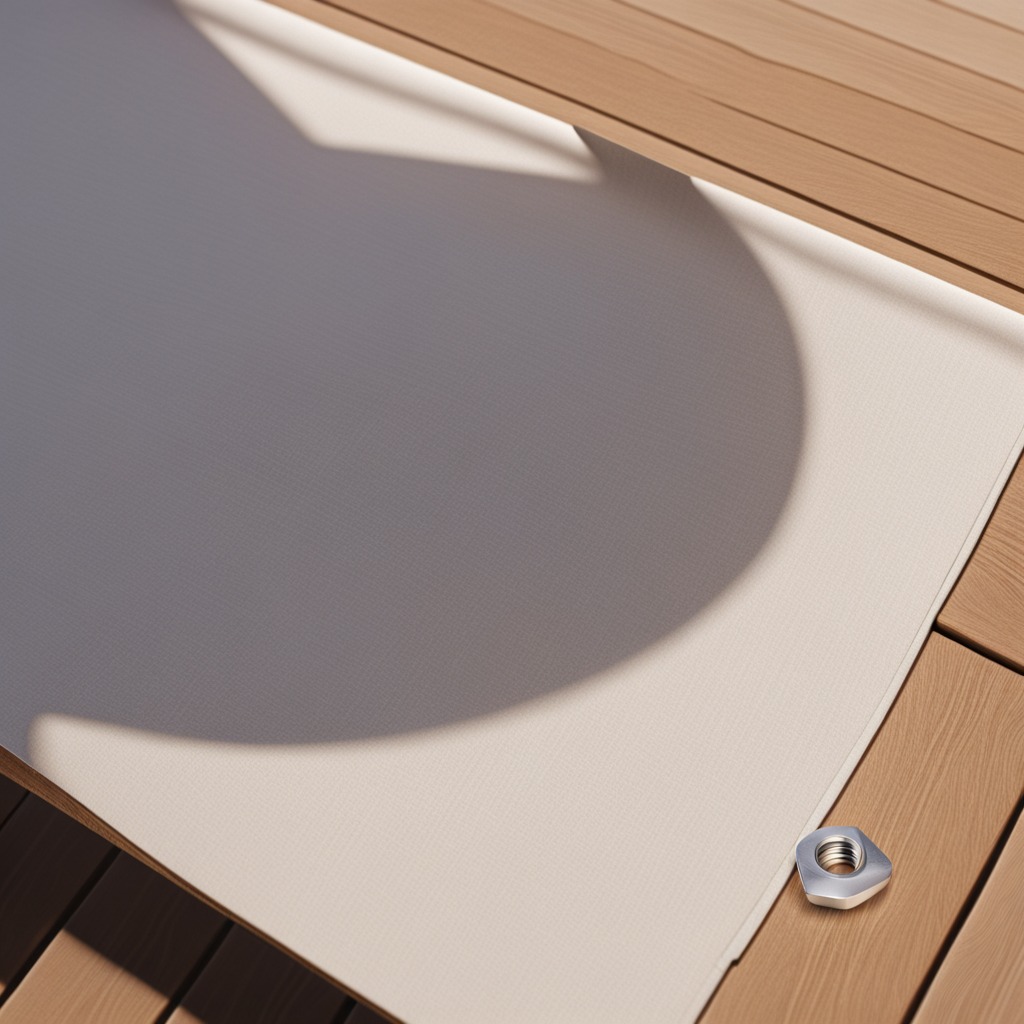
A metal nut is lying on a wooden table in an outdoor workshop.